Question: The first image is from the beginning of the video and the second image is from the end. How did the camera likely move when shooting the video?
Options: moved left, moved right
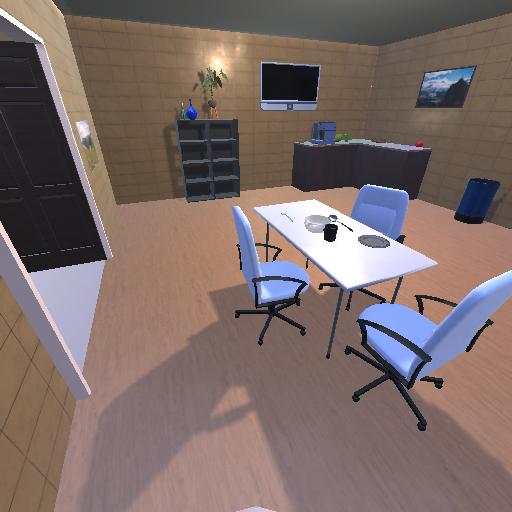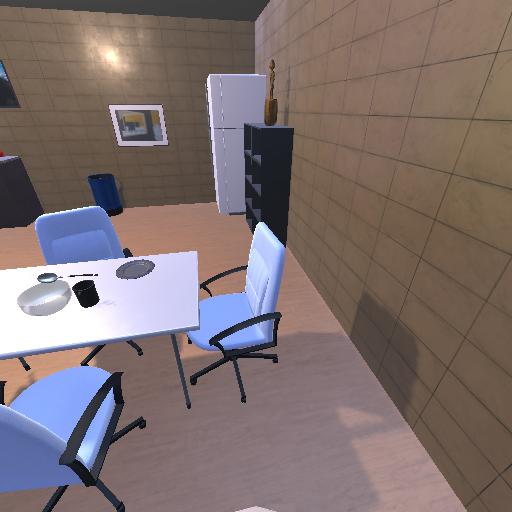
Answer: moved left